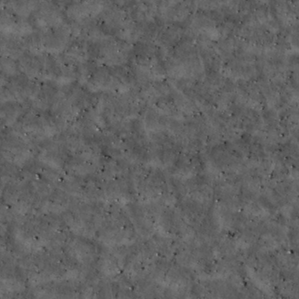
Label: non_frost